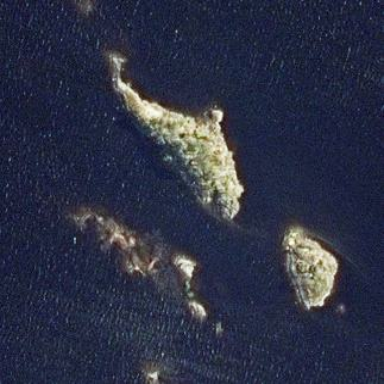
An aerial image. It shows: Islet.